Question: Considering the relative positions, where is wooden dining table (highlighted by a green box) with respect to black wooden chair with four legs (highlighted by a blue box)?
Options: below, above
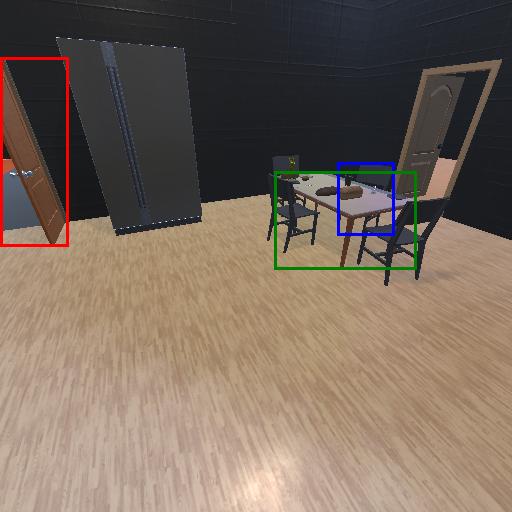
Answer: below